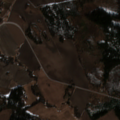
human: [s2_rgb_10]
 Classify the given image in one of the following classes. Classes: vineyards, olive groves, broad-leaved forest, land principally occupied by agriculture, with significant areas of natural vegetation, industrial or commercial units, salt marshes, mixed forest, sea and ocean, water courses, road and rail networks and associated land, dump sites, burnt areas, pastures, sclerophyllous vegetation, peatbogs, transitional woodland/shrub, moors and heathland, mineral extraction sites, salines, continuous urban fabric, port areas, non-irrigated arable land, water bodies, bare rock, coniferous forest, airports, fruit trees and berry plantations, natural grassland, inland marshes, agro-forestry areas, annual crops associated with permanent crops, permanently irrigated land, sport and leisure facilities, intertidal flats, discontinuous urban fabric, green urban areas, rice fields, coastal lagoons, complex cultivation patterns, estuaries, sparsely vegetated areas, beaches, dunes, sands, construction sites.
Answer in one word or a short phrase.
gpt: non-irrigated arable land, land principally occupied by agriculture, with significant areas of natural vegetation, mixed forest, transitional woodland/shrub